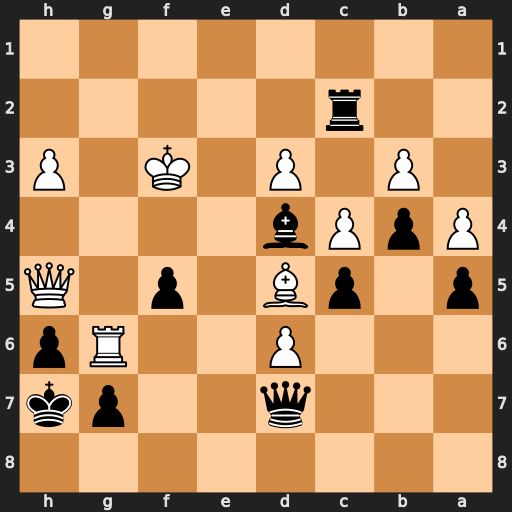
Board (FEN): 8/3q2pk/3P2Rp/p1pB1p1Q/PpPb4/1P1P1K1P/2r5/8
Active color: b
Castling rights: -
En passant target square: -
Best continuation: Rf2+ Kg3 f4+